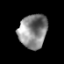
Tissue: prostate
Cell type: Epithelial cells
Senescence score: 0.3233
Nuclear area (px): 946
Mean DAPI intensity: 135.114